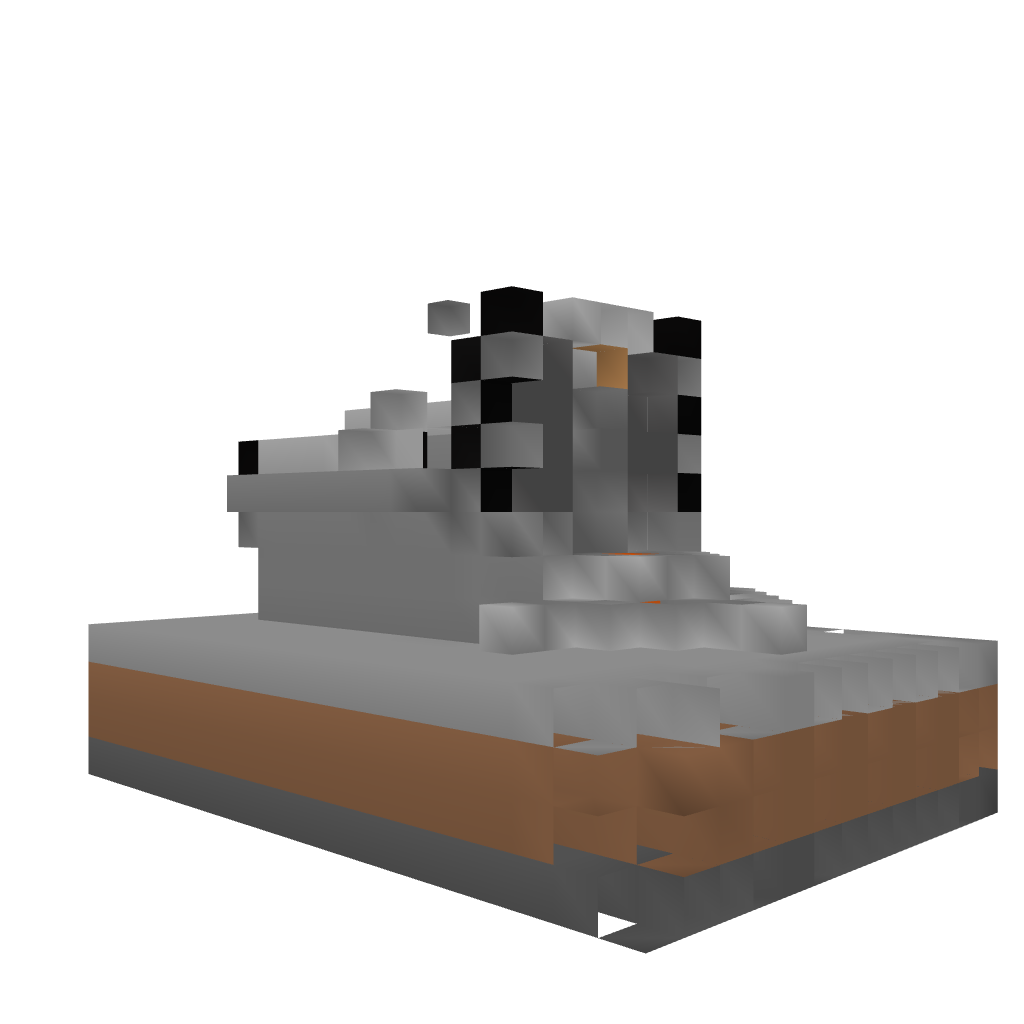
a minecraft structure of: TNT Cannon